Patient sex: F
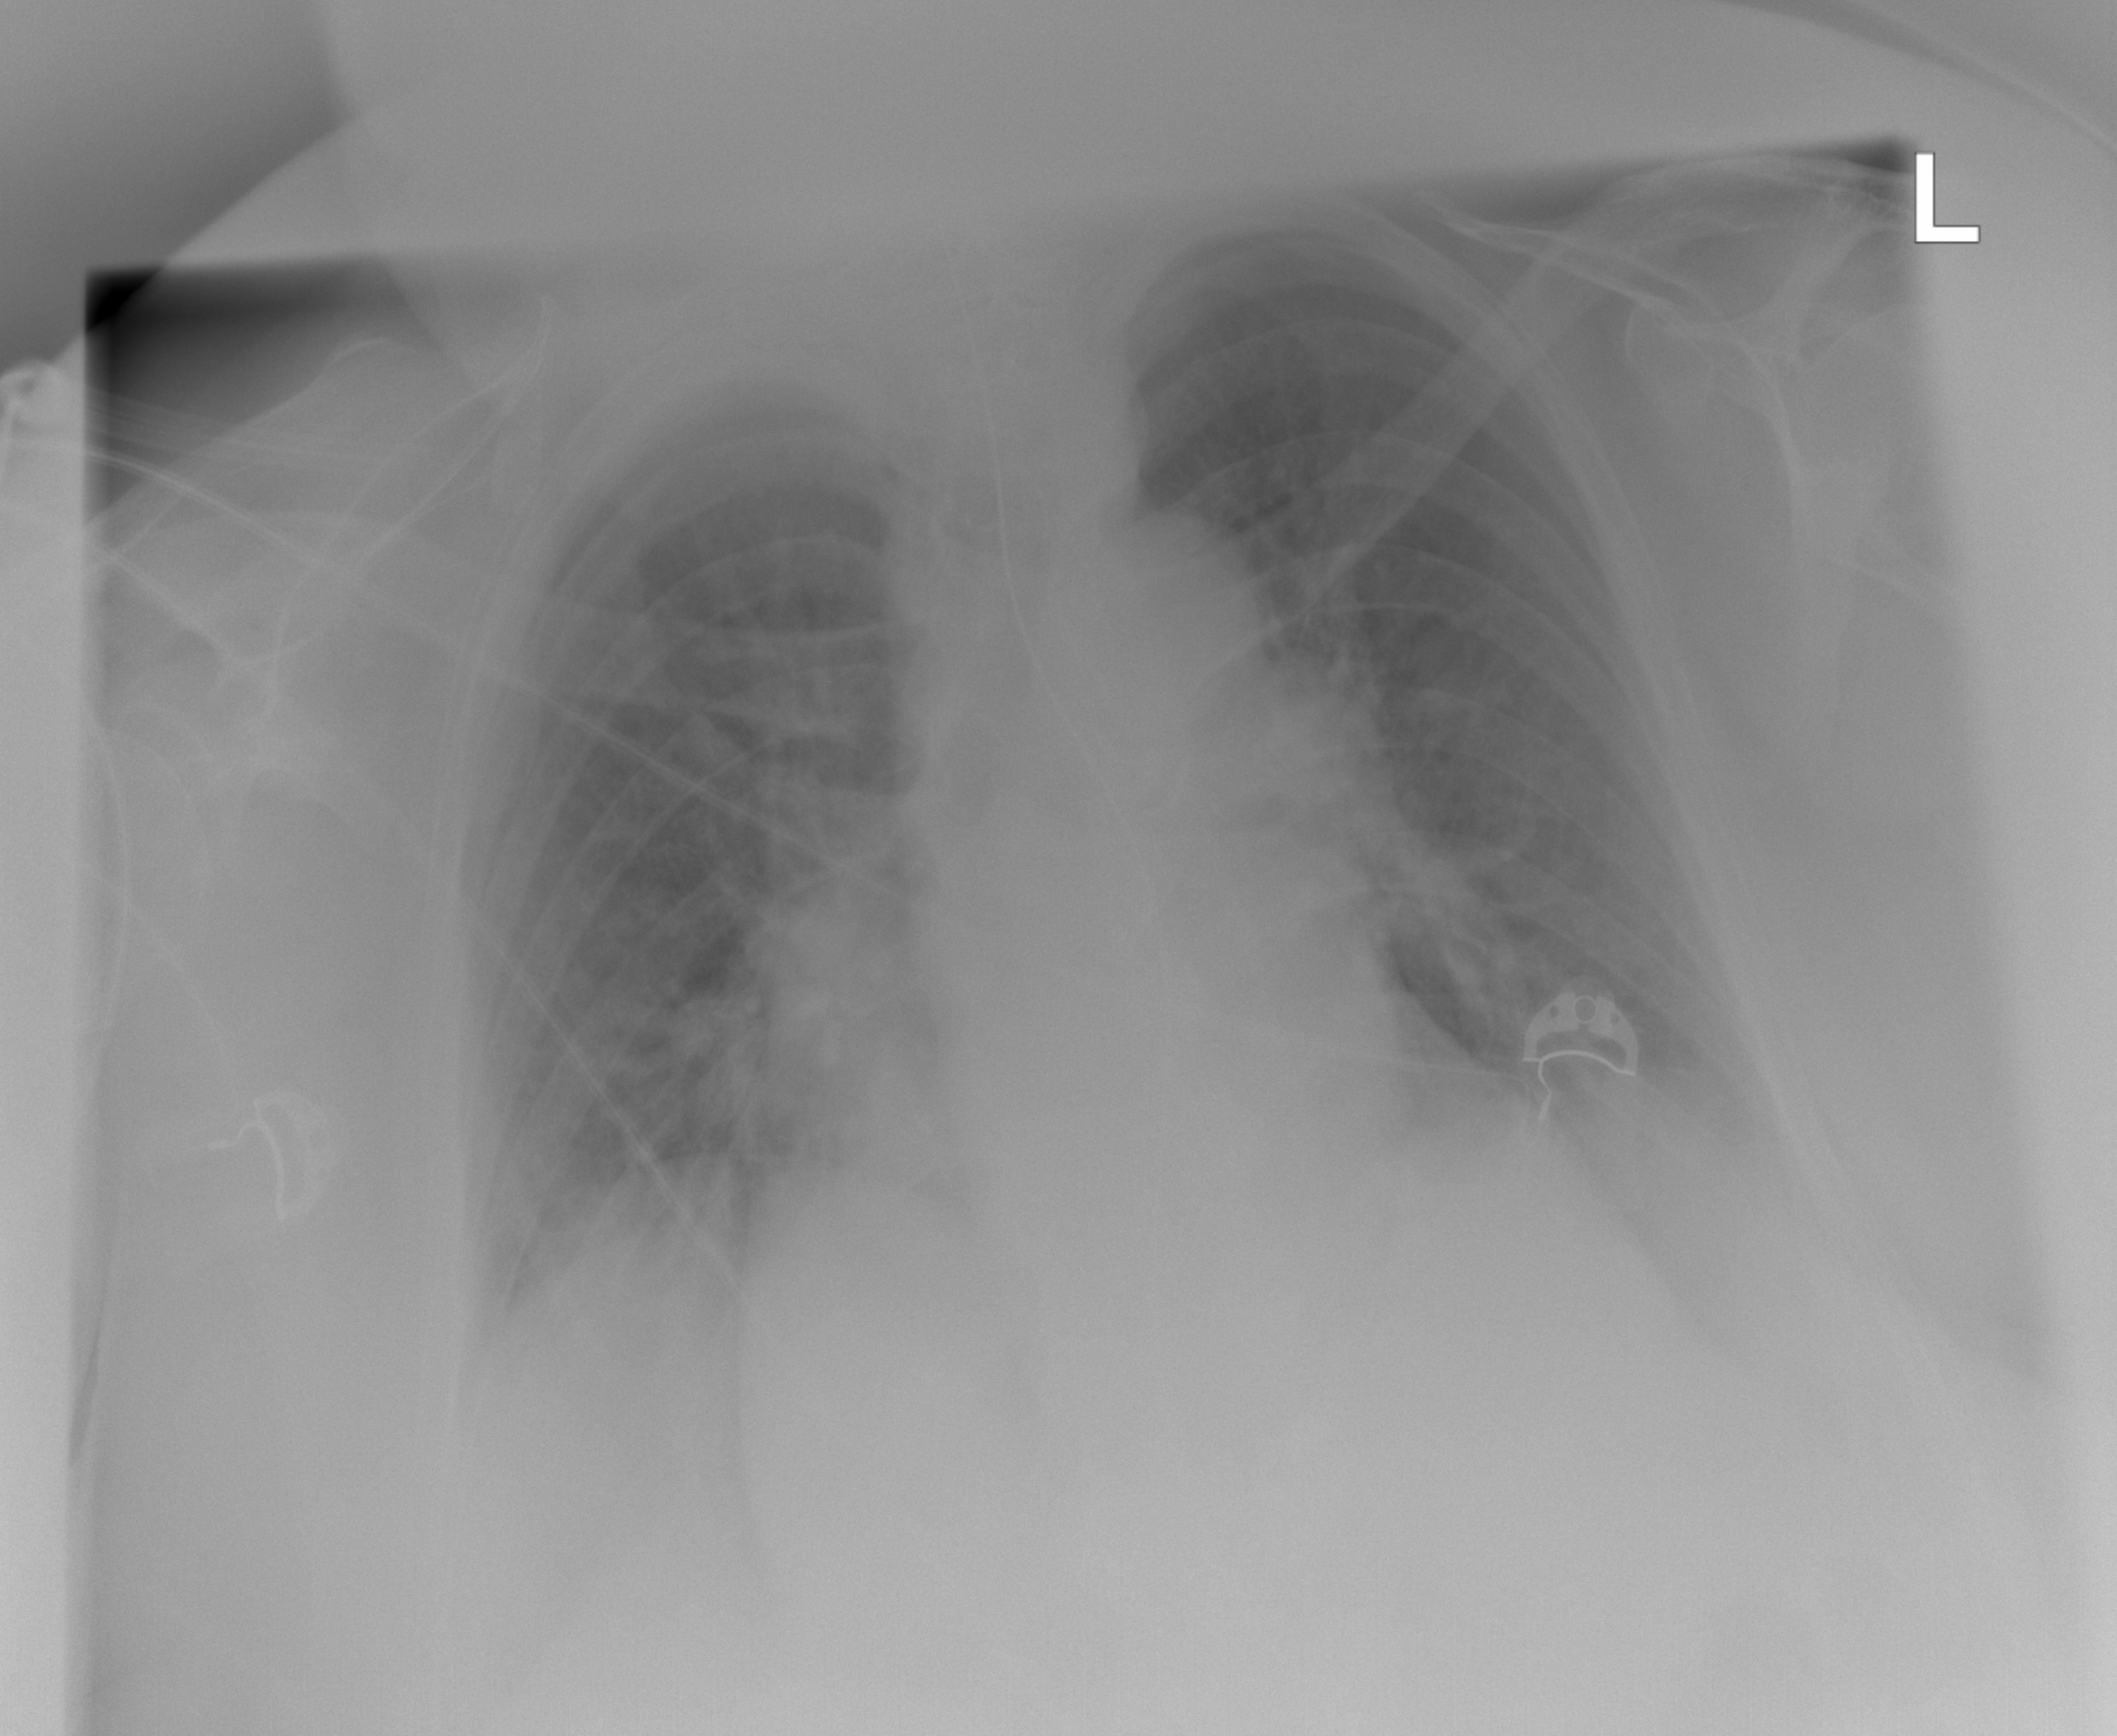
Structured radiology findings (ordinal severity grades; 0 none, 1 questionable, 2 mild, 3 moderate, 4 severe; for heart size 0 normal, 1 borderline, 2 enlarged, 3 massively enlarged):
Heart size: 2
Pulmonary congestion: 2
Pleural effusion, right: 0
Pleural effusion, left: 0
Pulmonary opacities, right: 0
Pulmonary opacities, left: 0
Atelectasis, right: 0
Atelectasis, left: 0